Question: I want to run JUnit tests for my Play 2.4 application within Intellij IDEA 14.1.4 to leverage full JUnit integration.
The tests are executed fine when I create a new JUnit run configuration. However on every test run a full SBT build is executed delaying the tests for around 30 seconds.

If I remove 'Make' form the pre-launch steps in the JUnit run configuration the tests are executed directly without a full sbt build but then any code changes in test and application code are not picked up by IDEA. Even when the play is running with auto-compile on file changes IDEA doesn't pick them up for the tests.
# Edit 07/09/2015
I've also exchanged 'Make' with an 'SBT Action test:compile' which only opens up a SBT console loading the project and stops with a prompt. It's not executing the action test:compile and therefore not starting the test at all.
What do I have to change in run configuration and/or project settings to get a fast and seamless JUnit integration for Play projects in IDEA?
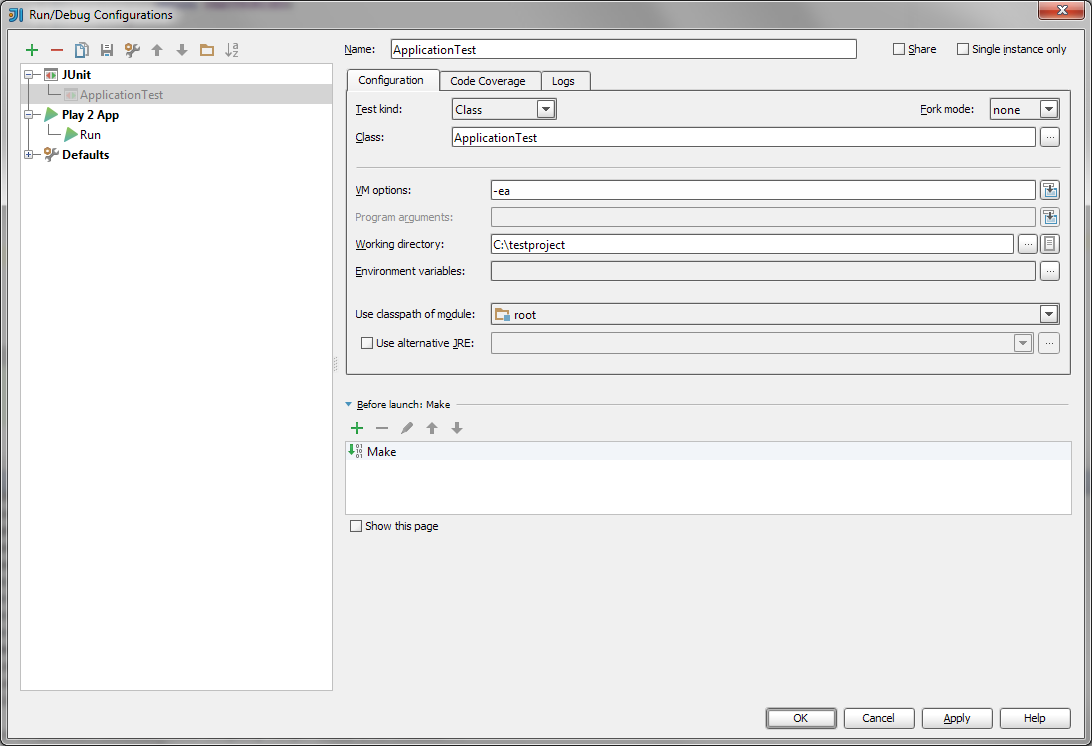
Answer: Finally found the answer myself when digging through <URL>.
Exchanging Pre launch Step 'Make' with 'SBT Action test:compile' was the right way to go. However the SBT Plugin expects the default sbt shellPromt '>'. Play projects however define their own custom promt as '[projectname] $'.
I had to add the following line to 'build.sbt' to get the SBT action to work.
'''
shellPrompt := (_ => "> ")
'''